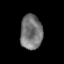
Tissue: prostate
Cell type: T cells
Senescence score: 0.3407
Nuclear area (px): 743
Mean DAPI intensity: 117.774